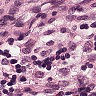
Metastatic tissue present: no